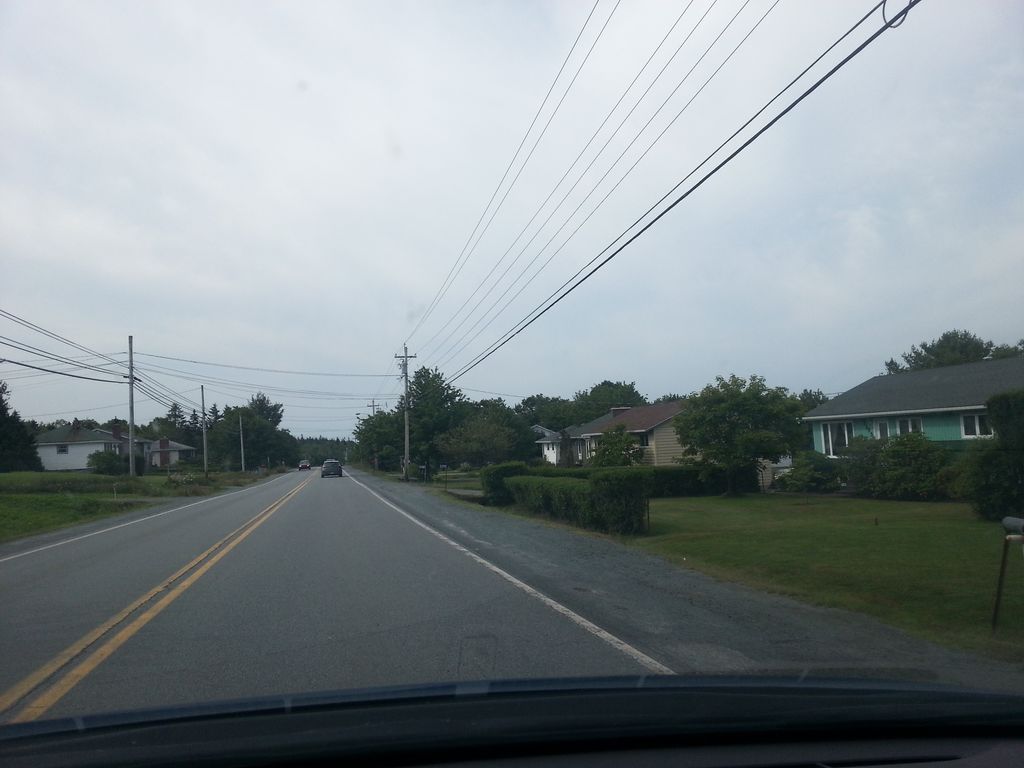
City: halifax